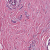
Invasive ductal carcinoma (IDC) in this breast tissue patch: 1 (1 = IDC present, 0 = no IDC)